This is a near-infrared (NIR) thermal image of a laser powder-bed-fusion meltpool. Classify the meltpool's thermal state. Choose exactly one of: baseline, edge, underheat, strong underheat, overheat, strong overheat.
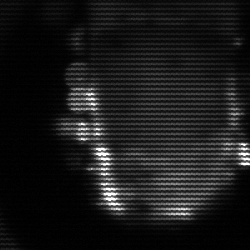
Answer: baseline